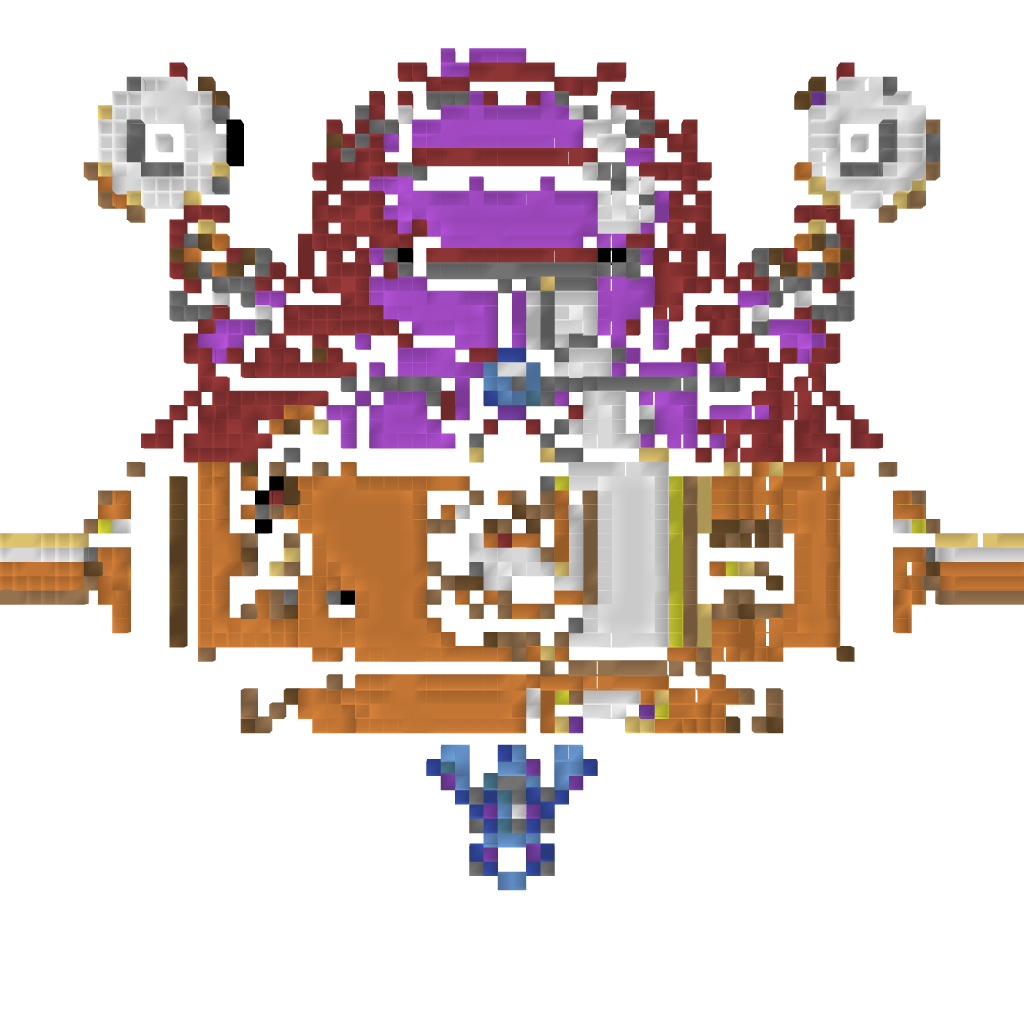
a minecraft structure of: Wily Machine #3 (ErnieCIII) bad low quality